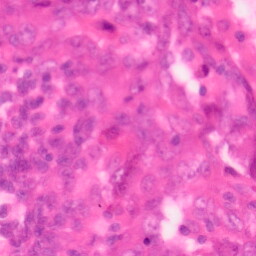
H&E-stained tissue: Colon